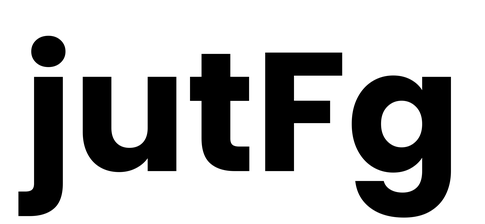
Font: Poppins-Bold